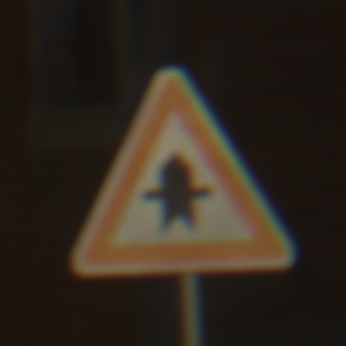
Verkehrszeichen: Vorfahrt
Umgebung: Outdoor, Urban
Tageszeit: Midday
Wetter: Clear
Licht: Natural
Jahreszeit: NotSpecified
Kontrast: HighContrast